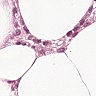
Metastatic tissue present: yes